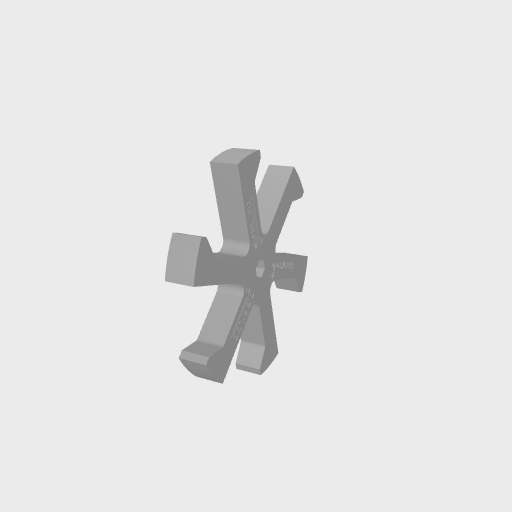
Part: BootWheel96OD